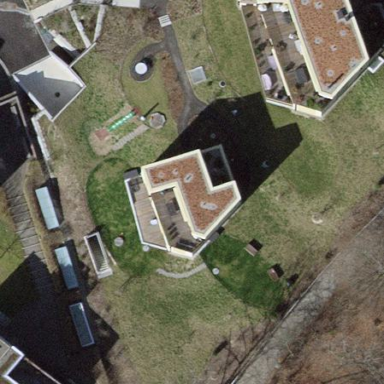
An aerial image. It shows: Building part with flat roof.